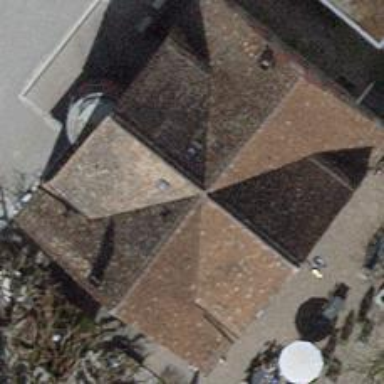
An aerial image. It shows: Restaurant.